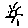
Label: sun